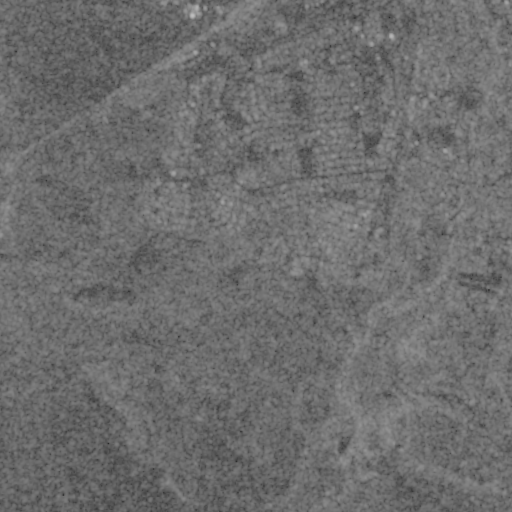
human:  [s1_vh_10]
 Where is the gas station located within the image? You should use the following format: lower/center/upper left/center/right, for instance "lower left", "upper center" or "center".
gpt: The gas station is located in the upper left of the image.
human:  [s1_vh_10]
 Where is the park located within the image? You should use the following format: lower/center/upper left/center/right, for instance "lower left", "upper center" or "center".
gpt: The park is located in the upper right of the image.
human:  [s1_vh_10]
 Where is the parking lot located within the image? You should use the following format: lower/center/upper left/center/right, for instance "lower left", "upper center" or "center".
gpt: The parking lot is located in the upper left of the image.
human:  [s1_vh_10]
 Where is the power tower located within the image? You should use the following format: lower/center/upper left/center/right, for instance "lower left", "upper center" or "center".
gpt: The power tower is located in the lower right of the image.
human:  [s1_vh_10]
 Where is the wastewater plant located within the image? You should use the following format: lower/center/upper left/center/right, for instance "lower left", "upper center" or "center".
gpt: The wastewater plant is located in the center right of the image.
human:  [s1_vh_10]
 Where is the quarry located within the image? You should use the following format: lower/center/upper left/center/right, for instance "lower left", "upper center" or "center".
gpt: There is no quarry in the image.

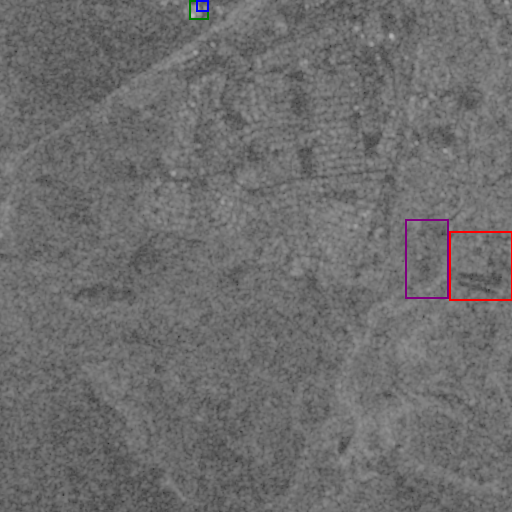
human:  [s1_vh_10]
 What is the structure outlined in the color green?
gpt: The structure outlined in green is a gas station.
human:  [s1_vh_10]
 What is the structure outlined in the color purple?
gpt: The structure outlined in purple is a park.
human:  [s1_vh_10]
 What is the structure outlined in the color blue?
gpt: The structure outlined in blue is a parking lot.
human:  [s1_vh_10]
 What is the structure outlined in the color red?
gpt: The structure outlined in red is a wastewater plant.
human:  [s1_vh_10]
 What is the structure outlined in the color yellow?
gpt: There is no yellow outline.